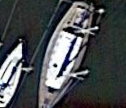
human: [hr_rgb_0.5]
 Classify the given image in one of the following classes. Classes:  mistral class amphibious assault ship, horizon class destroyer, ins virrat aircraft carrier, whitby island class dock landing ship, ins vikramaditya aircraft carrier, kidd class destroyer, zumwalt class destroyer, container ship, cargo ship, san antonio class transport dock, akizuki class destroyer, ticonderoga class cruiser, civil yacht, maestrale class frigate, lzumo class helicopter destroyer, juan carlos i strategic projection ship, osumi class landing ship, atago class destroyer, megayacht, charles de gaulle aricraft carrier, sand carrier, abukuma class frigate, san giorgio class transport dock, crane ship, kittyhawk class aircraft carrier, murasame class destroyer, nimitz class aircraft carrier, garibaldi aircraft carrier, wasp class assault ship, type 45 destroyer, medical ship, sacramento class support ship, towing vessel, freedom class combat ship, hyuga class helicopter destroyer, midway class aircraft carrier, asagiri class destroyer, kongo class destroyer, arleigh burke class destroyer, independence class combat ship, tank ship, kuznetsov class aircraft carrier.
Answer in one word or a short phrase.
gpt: Civil yacht